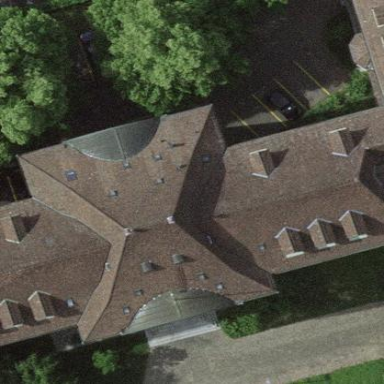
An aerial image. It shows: Building.